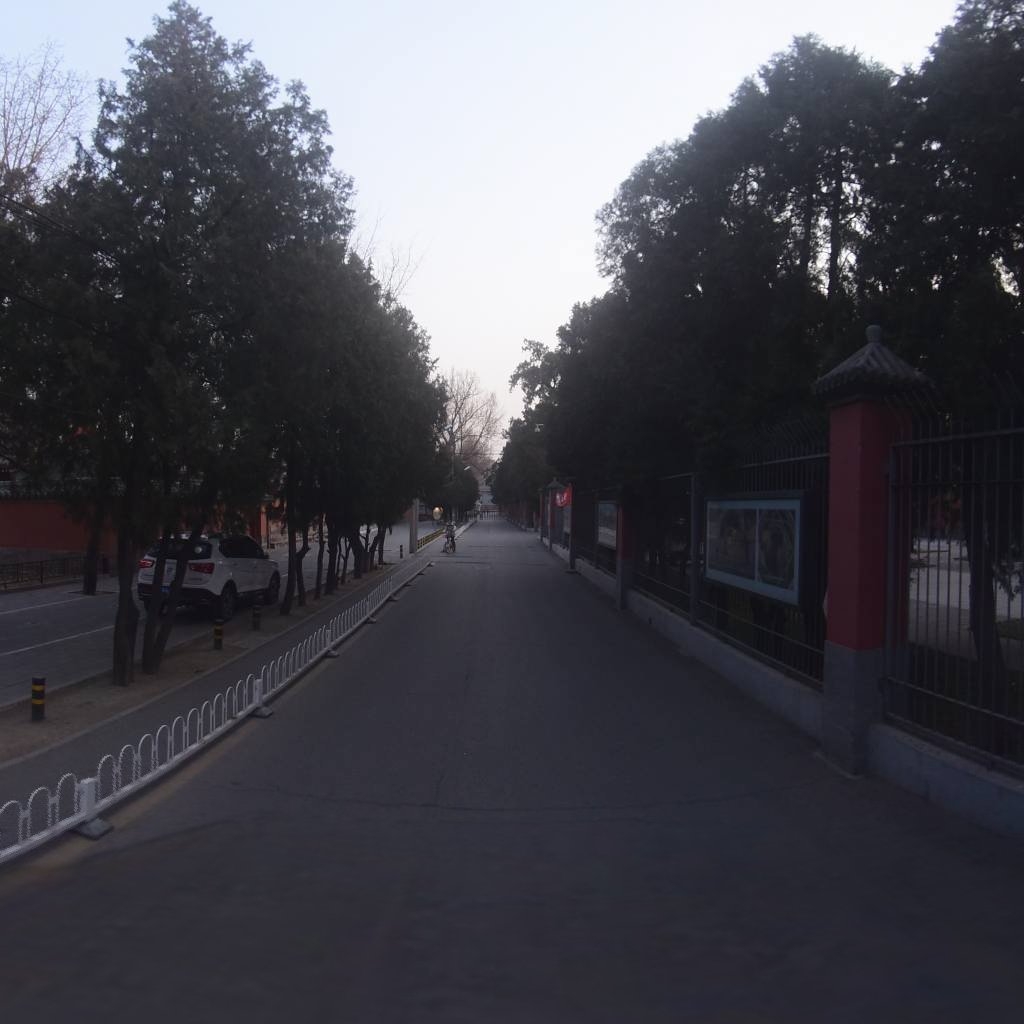
Region: Xicheng
Road damage annotations: transverse crack